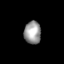
Tissue: skin
Cell type: Epithelial cells
Senescence score: 0.7115
Nuclear area (px): 372
Mean DAPI intensity: 155.204